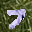
Label: 7